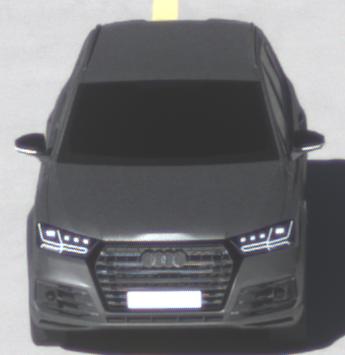
Make: Audi
Model: SQ7
Detailed model: -
Model produced from: 2016
Model produced until: 2018
Doors: 5
Color: gray
Road condition: wet road
Daytime: morning or afternoon
Contrast: high contrast